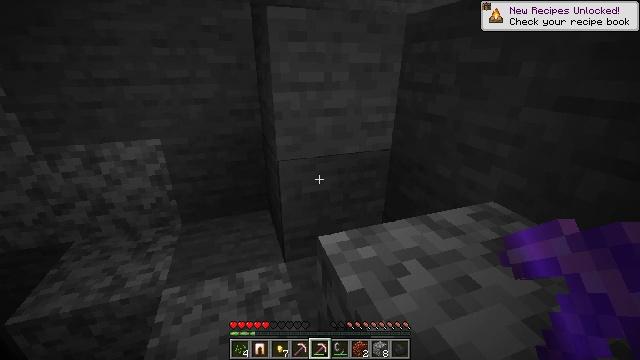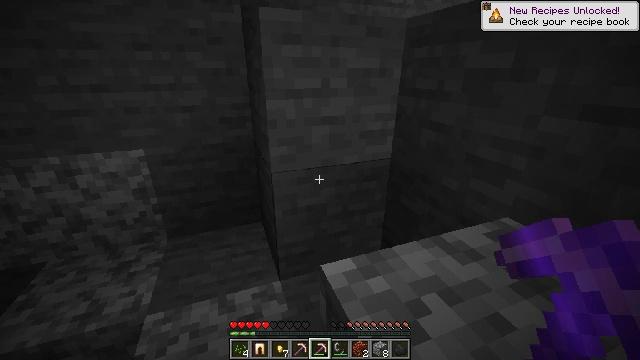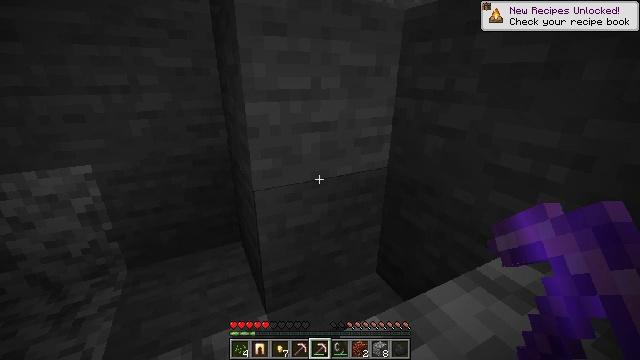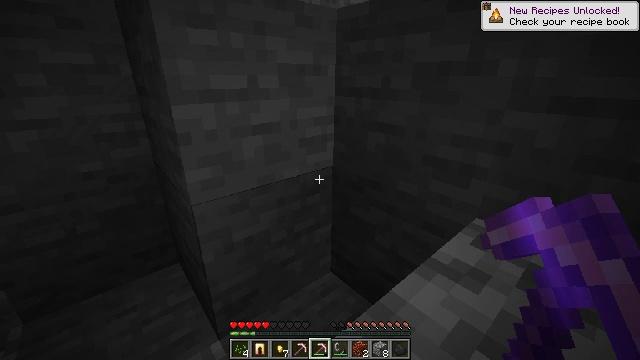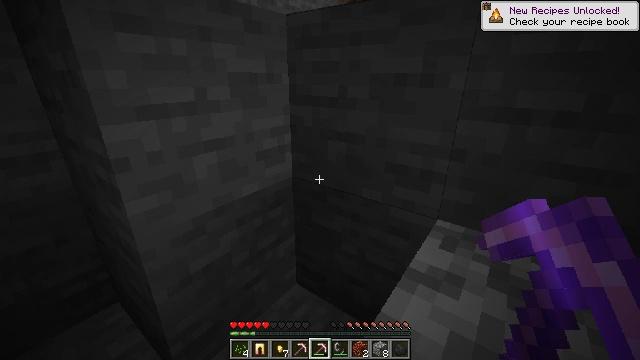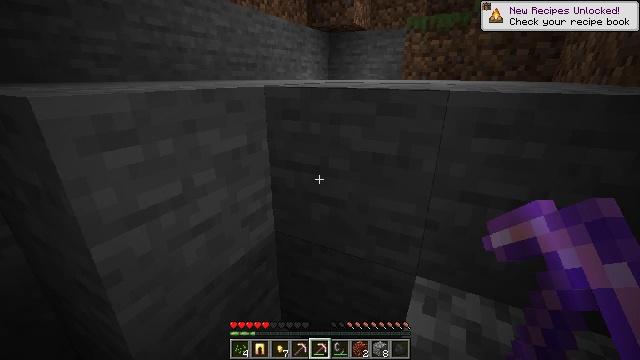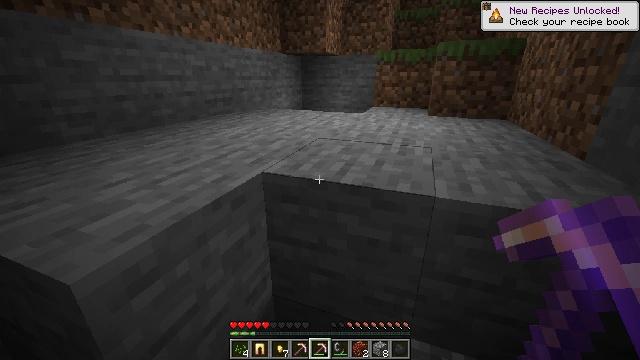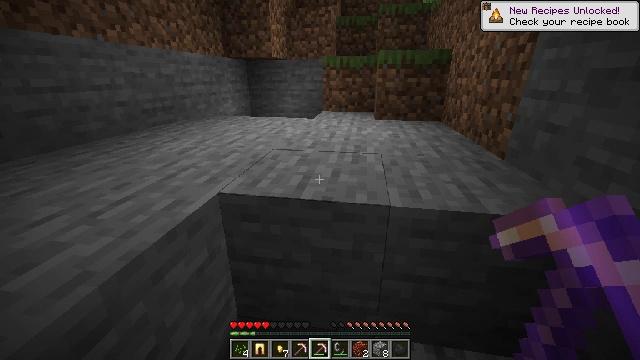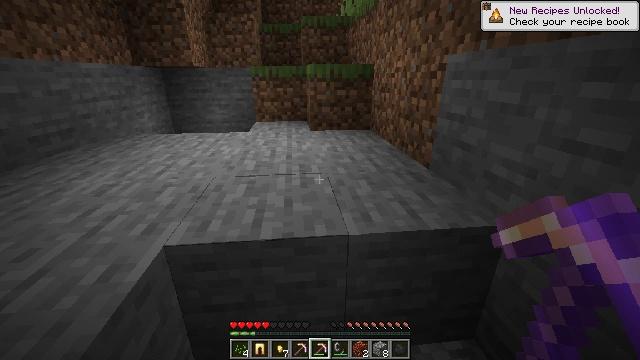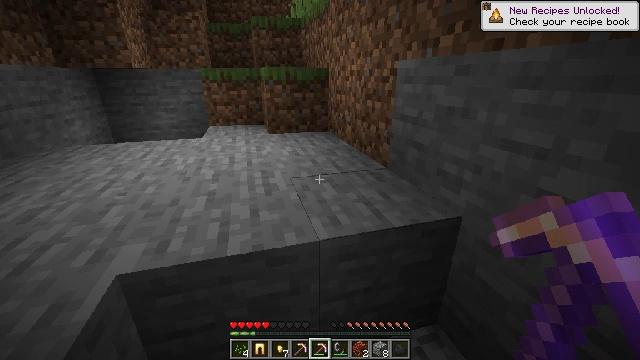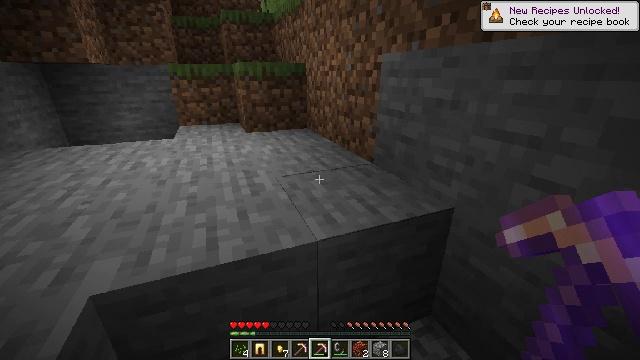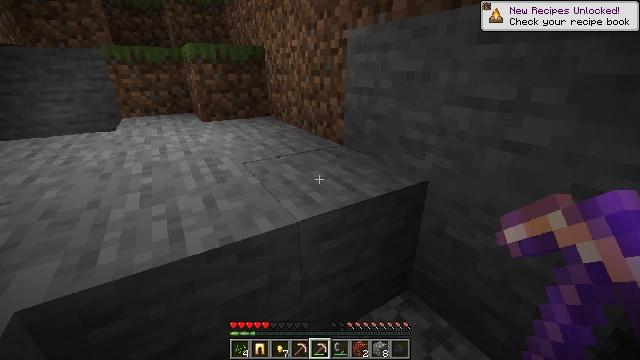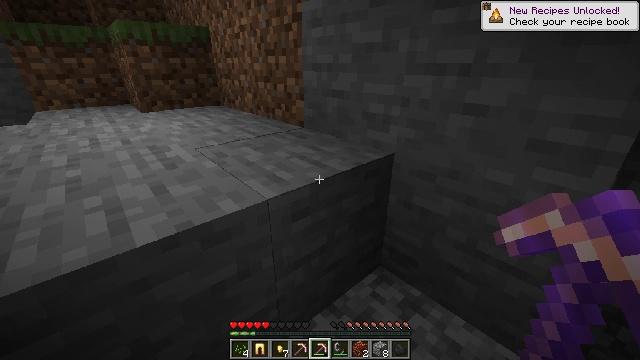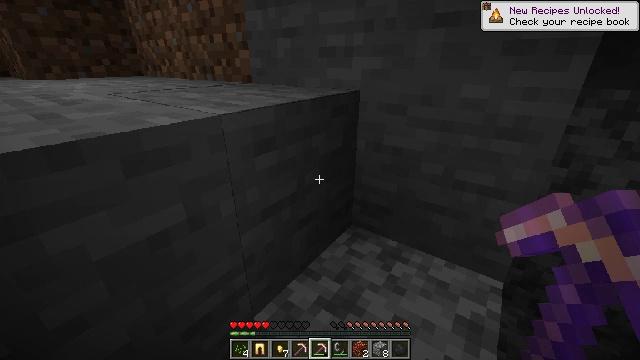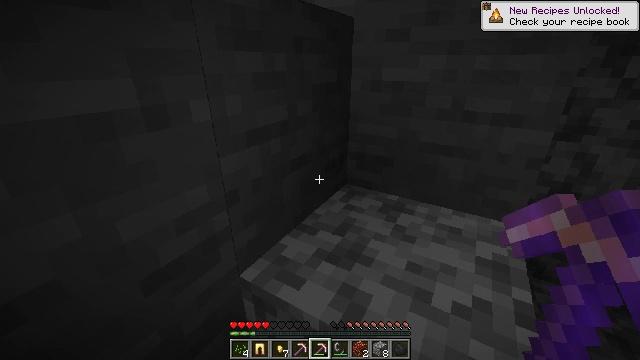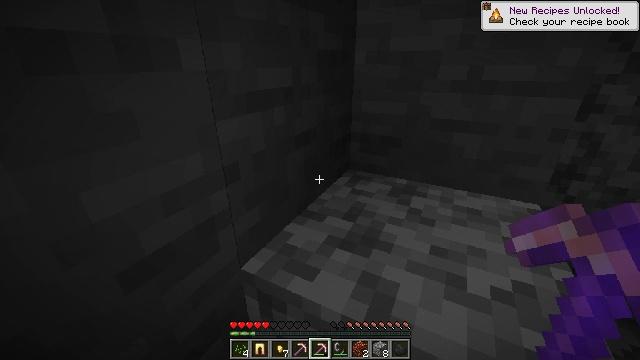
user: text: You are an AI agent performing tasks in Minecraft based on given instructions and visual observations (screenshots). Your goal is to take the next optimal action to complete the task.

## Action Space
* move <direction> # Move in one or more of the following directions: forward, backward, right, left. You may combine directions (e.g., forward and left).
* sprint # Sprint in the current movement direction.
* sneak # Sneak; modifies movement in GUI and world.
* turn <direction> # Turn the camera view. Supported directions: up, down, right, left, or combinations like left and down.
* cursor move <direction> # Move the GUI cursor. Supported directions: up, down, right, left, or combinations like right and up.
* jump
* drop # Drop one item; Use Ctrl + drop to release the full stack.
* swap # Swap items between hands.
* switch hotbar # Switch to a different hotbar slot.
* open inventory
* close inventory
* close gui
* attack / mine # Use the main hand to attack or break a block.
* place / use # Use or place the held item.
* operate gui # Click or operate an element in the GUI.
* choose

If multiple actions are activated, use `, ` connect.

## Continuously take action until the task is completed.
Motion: motion action
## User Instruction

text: Harvest tall grass for seeds.
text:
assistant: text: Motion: move forward, turn right and up
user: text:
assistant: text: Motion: move forward, turn right
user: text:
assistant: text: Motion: move forward, turn right
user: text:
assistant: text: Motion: move forward, turn right, jump
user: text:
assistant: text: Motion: move forward, turn right, jump
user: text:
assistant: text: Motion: move forward, turn right, jump
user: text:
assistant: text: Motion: move forward, turn right, jump
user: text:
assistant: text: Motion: move forward, turn right, jump
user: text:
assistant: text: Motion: move forward, turn right, jump
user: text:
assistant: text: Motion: move forward, turn right, jump
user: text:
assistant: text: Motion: move forward, turn right and down, jump
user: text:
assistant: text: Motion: move forward, turn right, jump
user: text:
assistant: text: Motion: move forward, turn right, jump
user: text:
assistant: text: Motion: move forward, turn right, jump
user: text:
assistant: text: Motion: move forward, turn right, jump
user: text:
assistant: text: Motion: move forward, jump
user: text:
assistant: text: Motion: move forward, jump
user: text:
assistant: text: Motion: move forward, jump
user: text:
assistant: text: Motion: move forward, jump
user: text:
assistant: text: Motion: move forward, jump
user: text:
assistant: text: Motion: move forward, jump
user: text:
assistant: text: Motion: move forward, jump
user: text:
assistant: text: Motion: move forward, jump
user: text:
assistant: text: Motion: move forward, jump
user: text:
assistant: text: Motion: move forward, jump
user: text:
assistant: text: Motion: move forward, turn left, jump
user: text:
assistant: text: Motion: move forward, turn left, jump
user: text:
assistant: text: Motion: move forward, turn left and up, jump
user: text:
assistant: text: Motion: move forward, turn left, jump
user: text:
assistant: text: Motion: move forward, jump